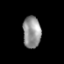
Tissue: prostate
Cell type: T cells
Senescence score: 0.3392
Nuclear area (px): 560
Mean DAPI intensity: 146.907